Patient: sex F, age 78
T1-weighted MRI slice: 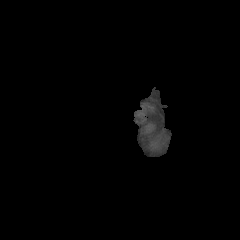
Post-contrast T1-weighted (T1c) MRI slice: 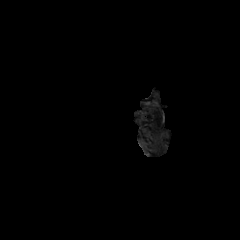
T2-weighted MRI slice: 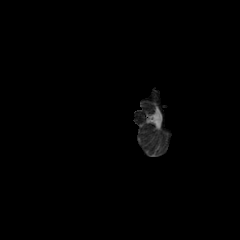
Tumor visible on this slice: no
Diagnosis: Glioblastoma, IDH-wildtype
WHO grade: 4